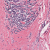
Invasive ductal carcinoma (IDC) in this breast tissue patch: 0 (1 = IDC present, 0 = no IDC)